Field crop: maize
Growth stage: 2
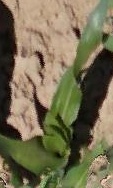
Species: maize